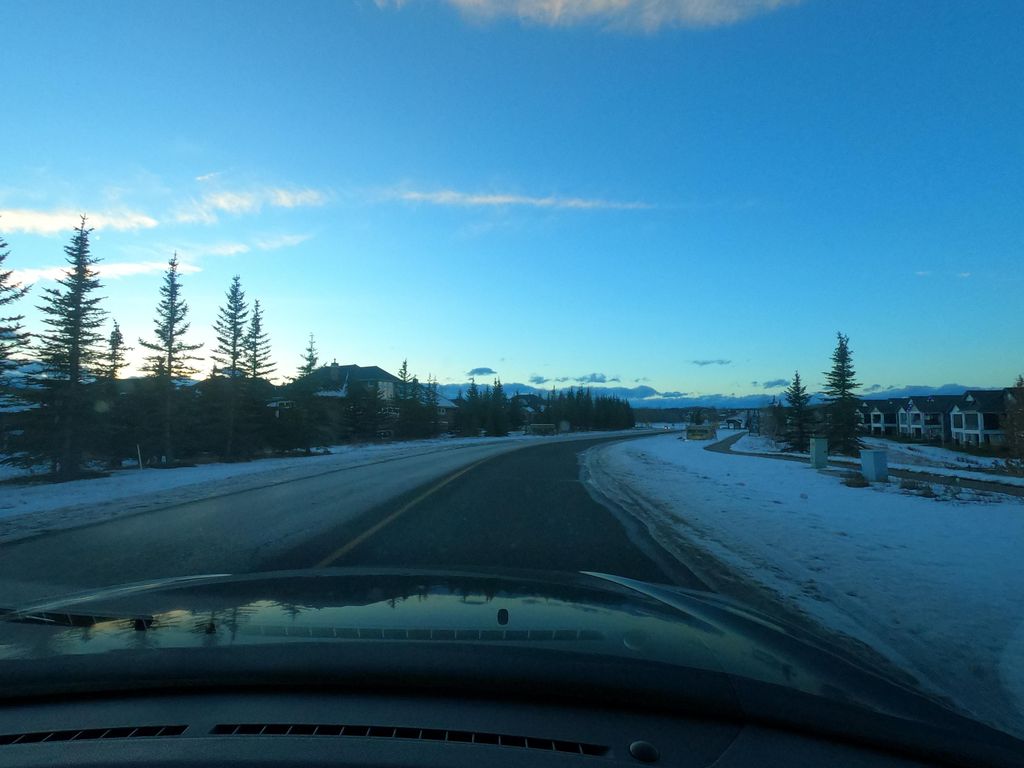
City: calgary